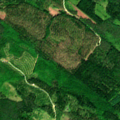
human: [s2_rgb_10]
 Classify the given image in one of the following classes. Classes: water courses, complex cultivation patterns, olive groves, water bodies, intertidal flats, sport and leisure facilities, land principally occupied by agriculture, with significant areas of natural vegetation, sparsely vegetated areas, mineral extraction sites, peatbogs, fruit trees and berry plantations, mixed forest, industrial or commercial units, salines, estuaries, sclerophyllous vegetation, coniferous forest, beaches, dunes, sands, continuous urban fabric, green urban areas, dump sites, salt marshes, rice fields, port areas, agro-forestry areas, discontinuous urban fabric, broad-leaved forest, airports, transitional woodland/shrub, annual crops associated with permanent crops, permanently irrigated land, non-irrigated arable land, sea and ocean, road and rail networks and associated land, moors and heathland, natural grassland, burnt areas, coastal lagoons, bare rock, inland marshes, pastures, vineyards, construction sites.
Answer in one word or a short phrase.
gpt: coniferous forest, mixed forest